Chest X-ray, PA view. Patient: 29 years old, sex M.
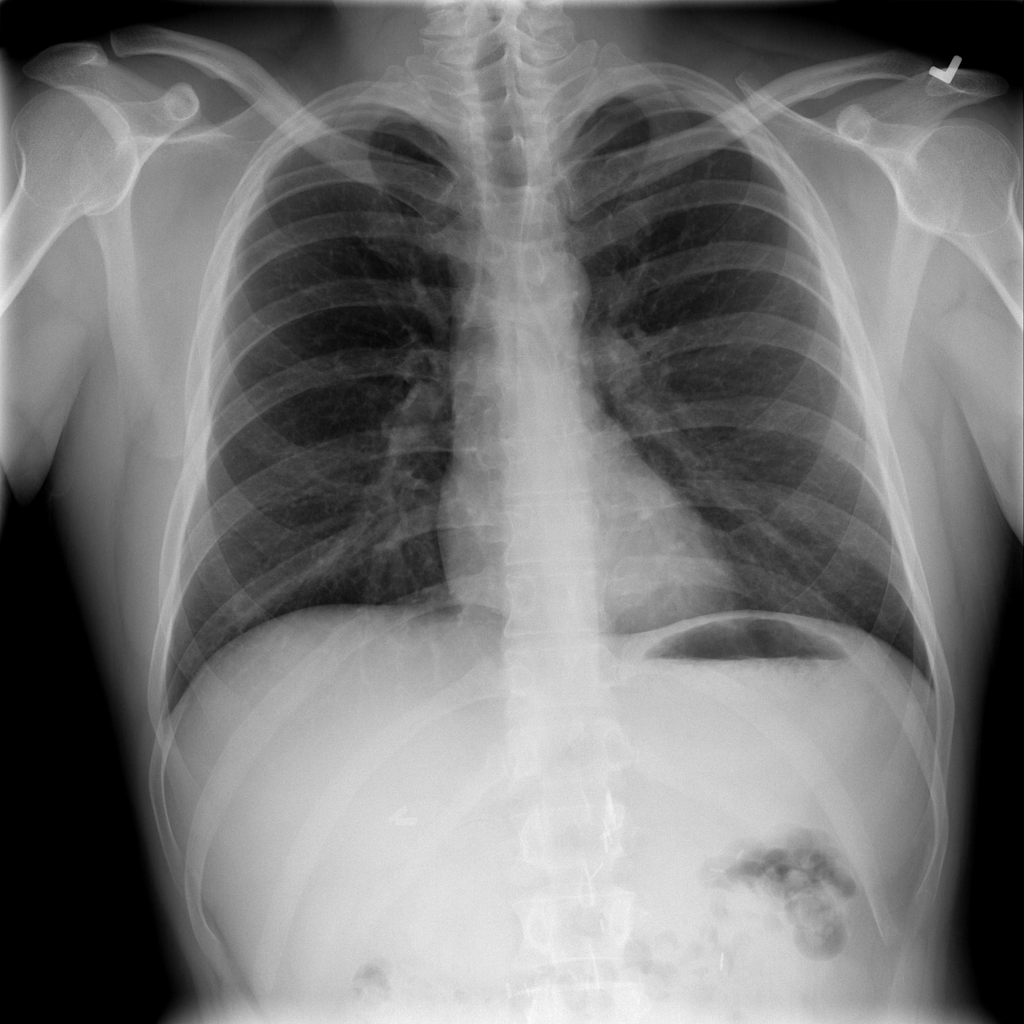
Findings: No Finding